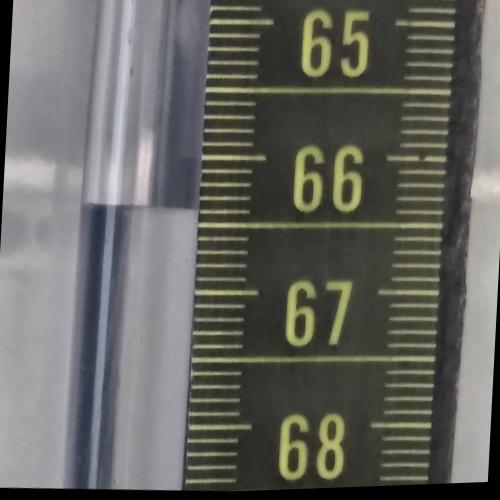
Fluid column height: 66.4 cm